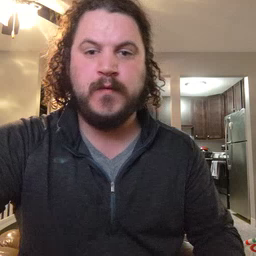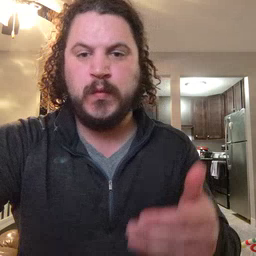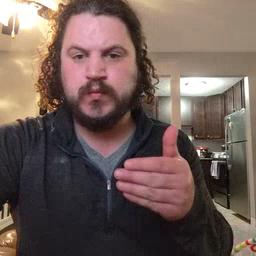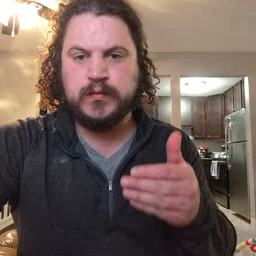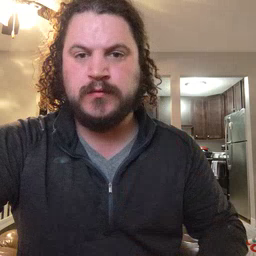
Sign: close